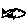
Label: fish